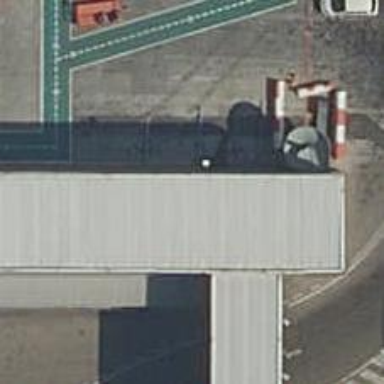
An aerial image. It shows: Airport gate.